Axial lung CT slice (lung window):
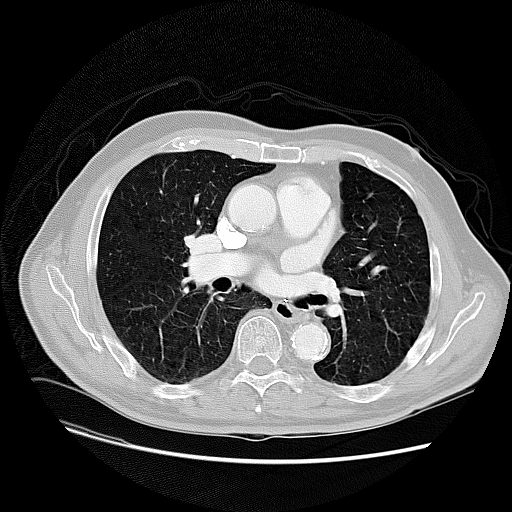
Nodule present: no